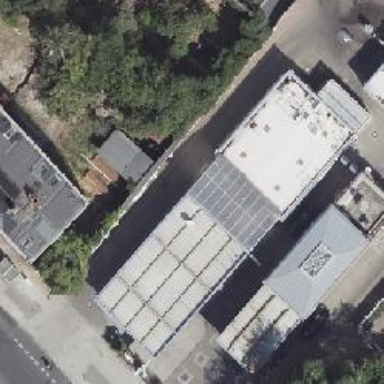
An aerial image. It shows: Fuel station.